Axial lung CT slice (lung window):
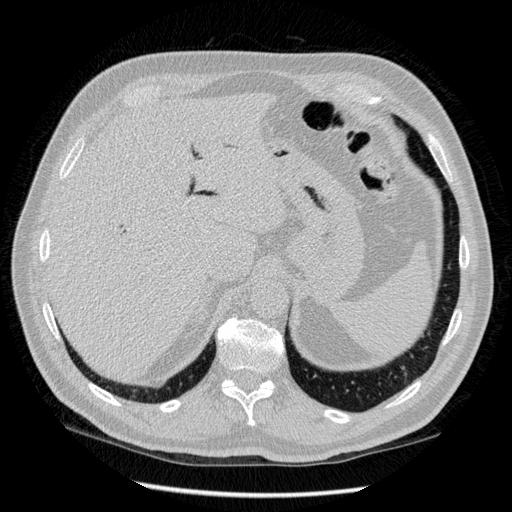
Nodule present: no